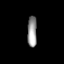
Tissue: prostate
Cell type: T cells
Senescence score: 0.7262
Nuclear area (px): 285
Mean DAPI intensity: 151.305